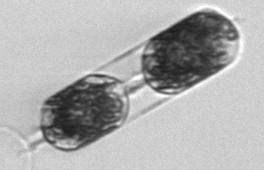
Label: Hemiaulus